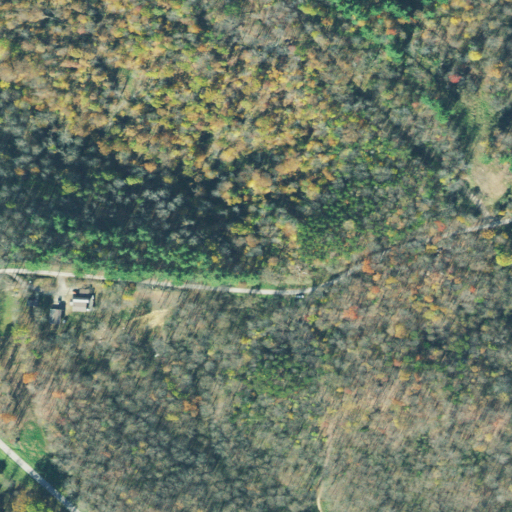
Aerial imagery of ridge(s) in Ohio named Greenbrier Ridge containing deciduous forest, mixed forest, and open development